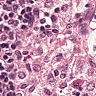
Metastatic tissue present: no